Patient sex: M
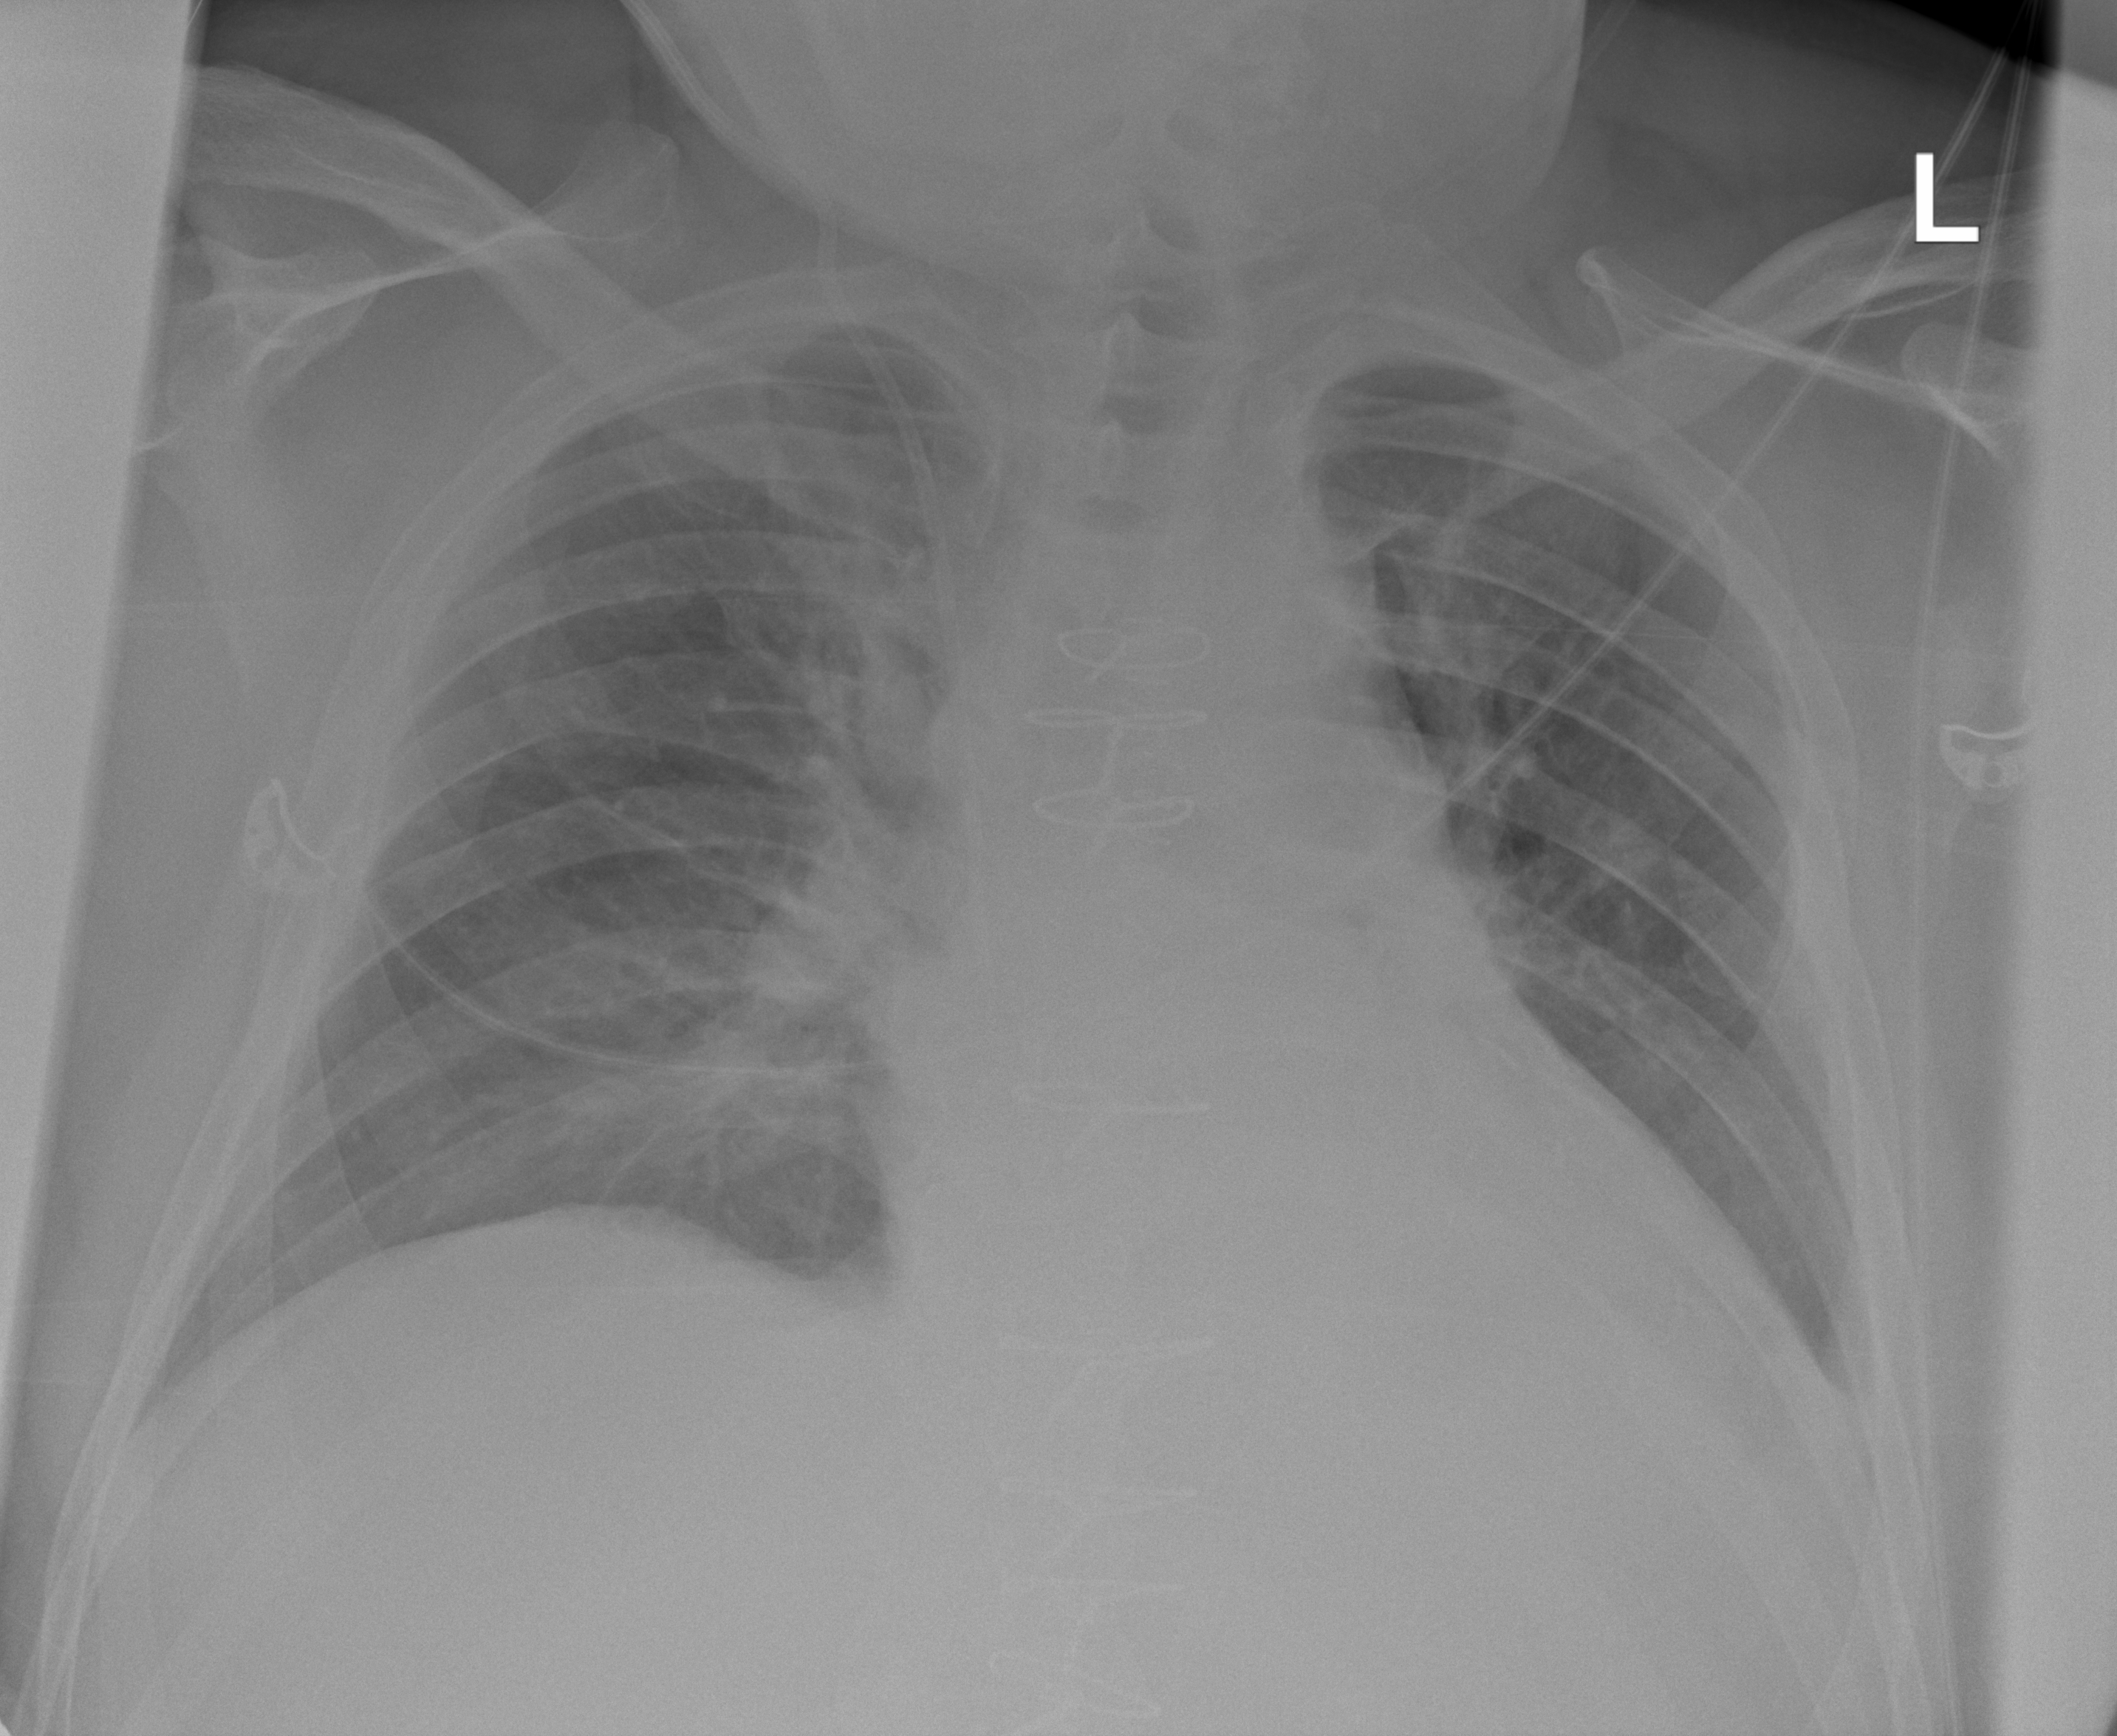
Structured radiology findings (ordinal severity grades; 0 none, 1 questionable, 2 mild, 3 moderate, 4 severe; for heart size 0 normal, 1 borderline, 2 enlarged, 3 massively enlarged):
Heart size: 2
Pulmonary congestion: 2
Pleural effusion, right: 0
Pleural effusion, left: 2
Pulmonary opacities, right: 2
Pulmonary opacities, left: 2
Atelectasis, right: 0
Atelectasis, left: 0